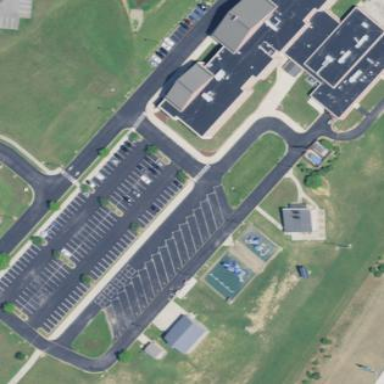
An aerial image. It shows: School.